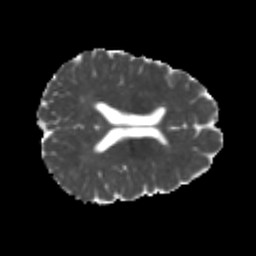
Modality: MD
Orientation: axial
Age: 23
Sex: male
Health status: healthy
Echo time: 0.074 s